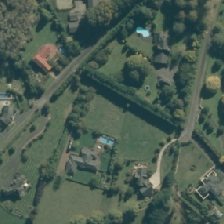
Land cover: urban_build_up